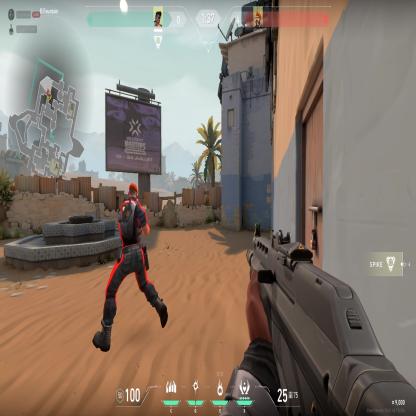
Label: enemy